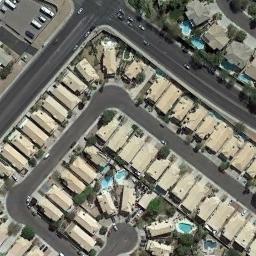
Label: dense_residential